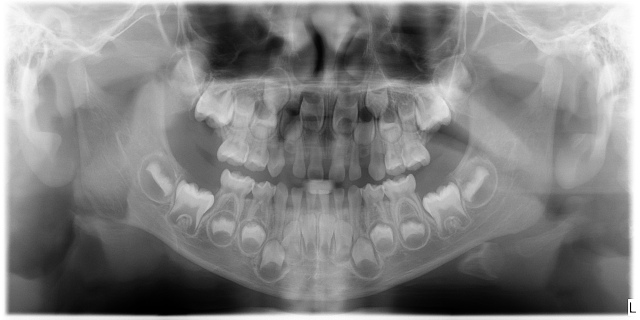
child